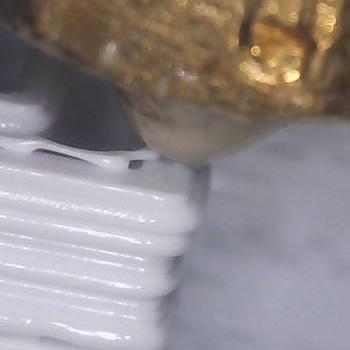
Flow rate: 52%